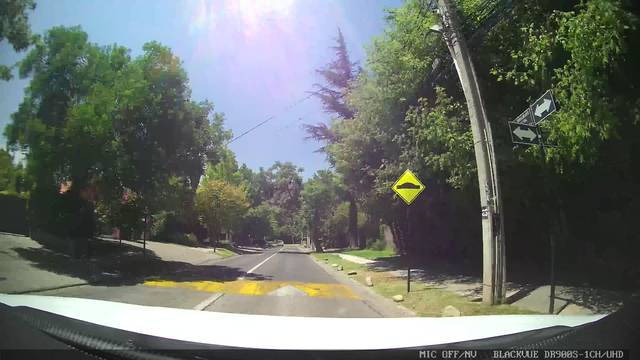
Region: Chile
Coordinates: -33.364, -70.534